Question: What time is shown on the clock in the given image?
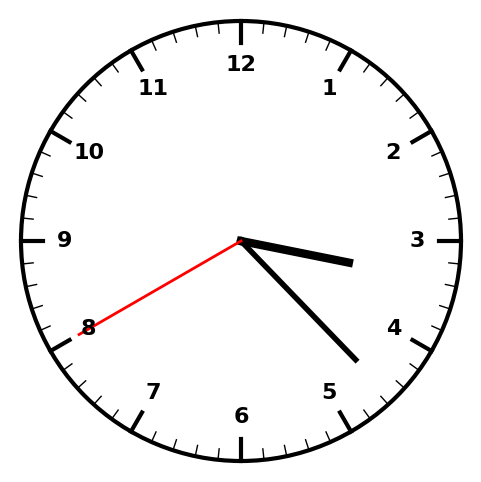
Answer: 03:22:40